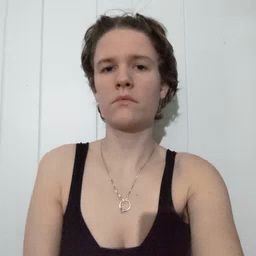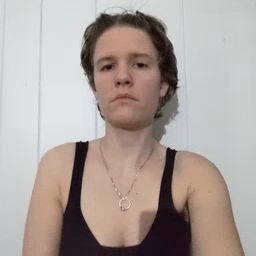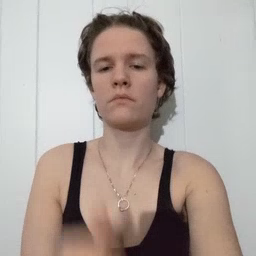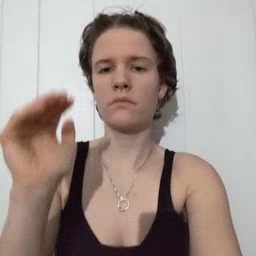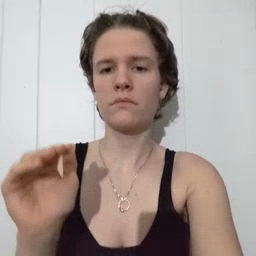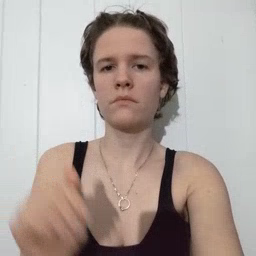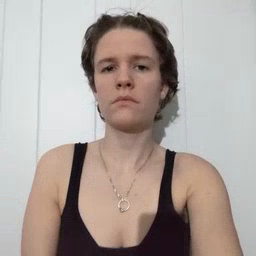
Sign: child